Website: bh-photo
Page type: customer-info-address
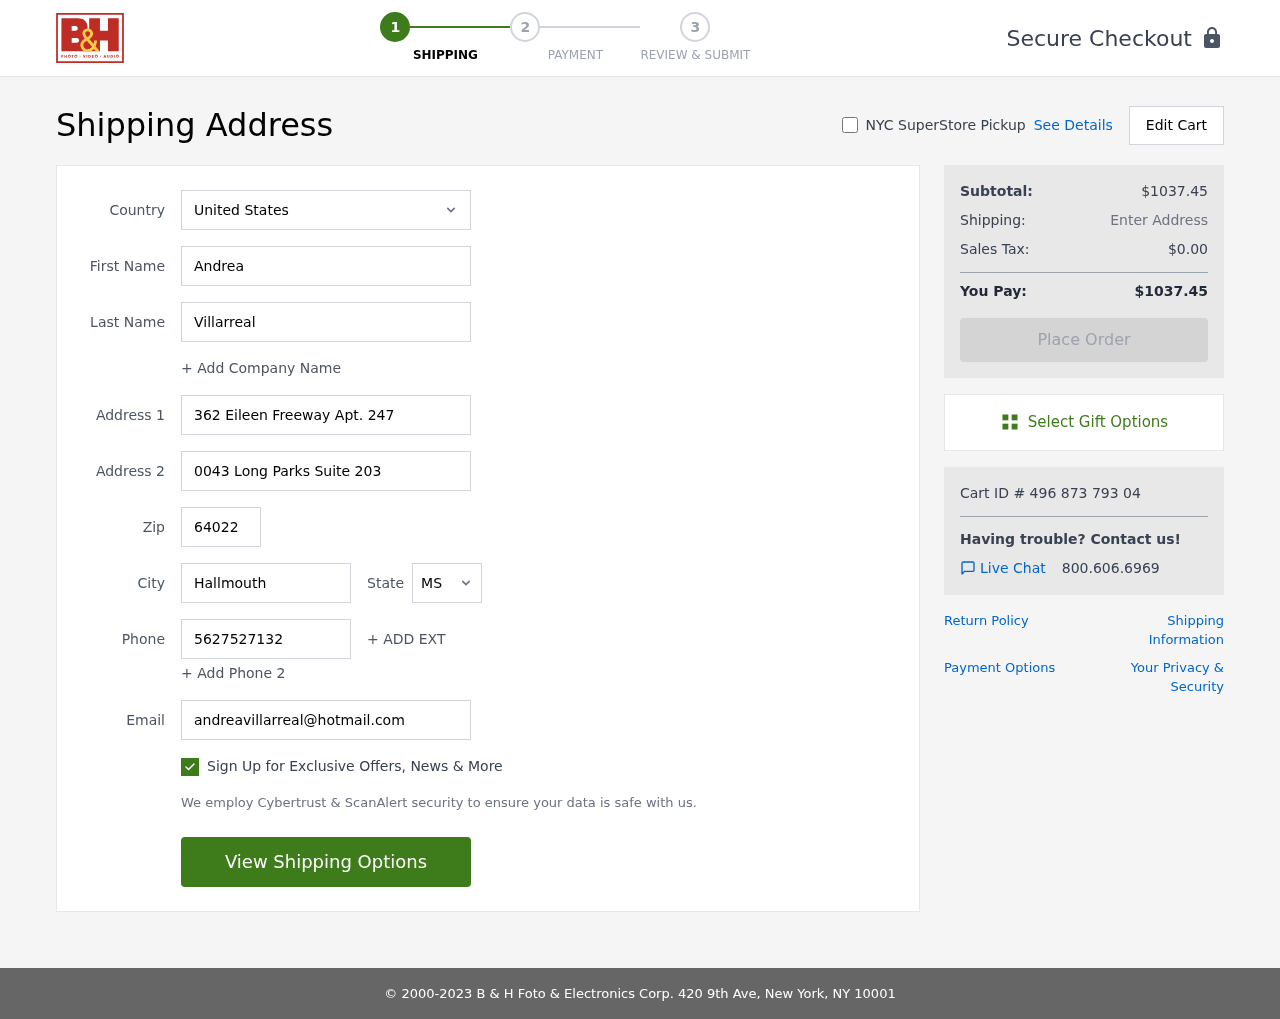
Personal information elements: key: PII_CITY
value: Hallmouth
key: PII_COUNTRY
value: United States
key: PII_EMAIL
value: andreavillarreal@hotmail.com
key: PII_FIRSTNAME
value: Andrea
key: PII_LASTNAME
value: Villarreal
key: PII_PHONE
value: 5627527132
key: PII_POSTCODE
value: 64022
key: PII_STATE_ABBR
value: MS
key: PII_STREET
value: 362 Eileen Freeway Apt. 247
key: PII_STREET2
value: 0043 Long Parks Suite 203
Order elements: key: ORDER_SUBTOTAL
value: $1037.45
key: ORDER_TAX
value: $0.00
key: ORDER_TOTAL
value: $1037.45
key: ORDER_ID
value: Cart ID # 496 873 793 04